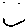
Label: smiley face